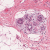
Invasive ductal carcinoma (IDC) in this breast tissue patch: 0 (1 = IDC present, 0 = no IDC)